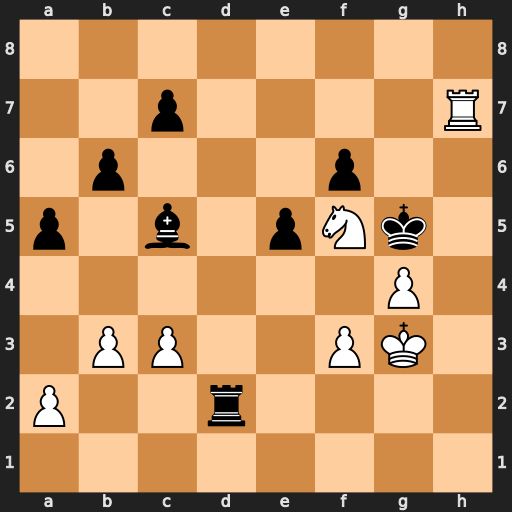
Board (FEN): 8/2p4R/1p3p2/p1b1pNk1/6P1/1PP2PK1/P2r4/8
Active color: w
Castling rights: -
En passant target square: -
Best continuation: Rg7#